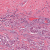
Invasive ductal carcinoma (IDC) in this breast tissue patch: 1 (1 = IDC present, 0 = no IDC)